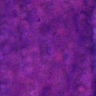
Metastatic tissue present: no